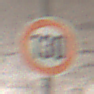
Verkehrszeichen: Geschwindigkeit130
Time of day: Midday
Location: Roofed (Tunnel)
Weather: NotSpecified
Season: NotSpecified
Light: Natural